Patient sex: M
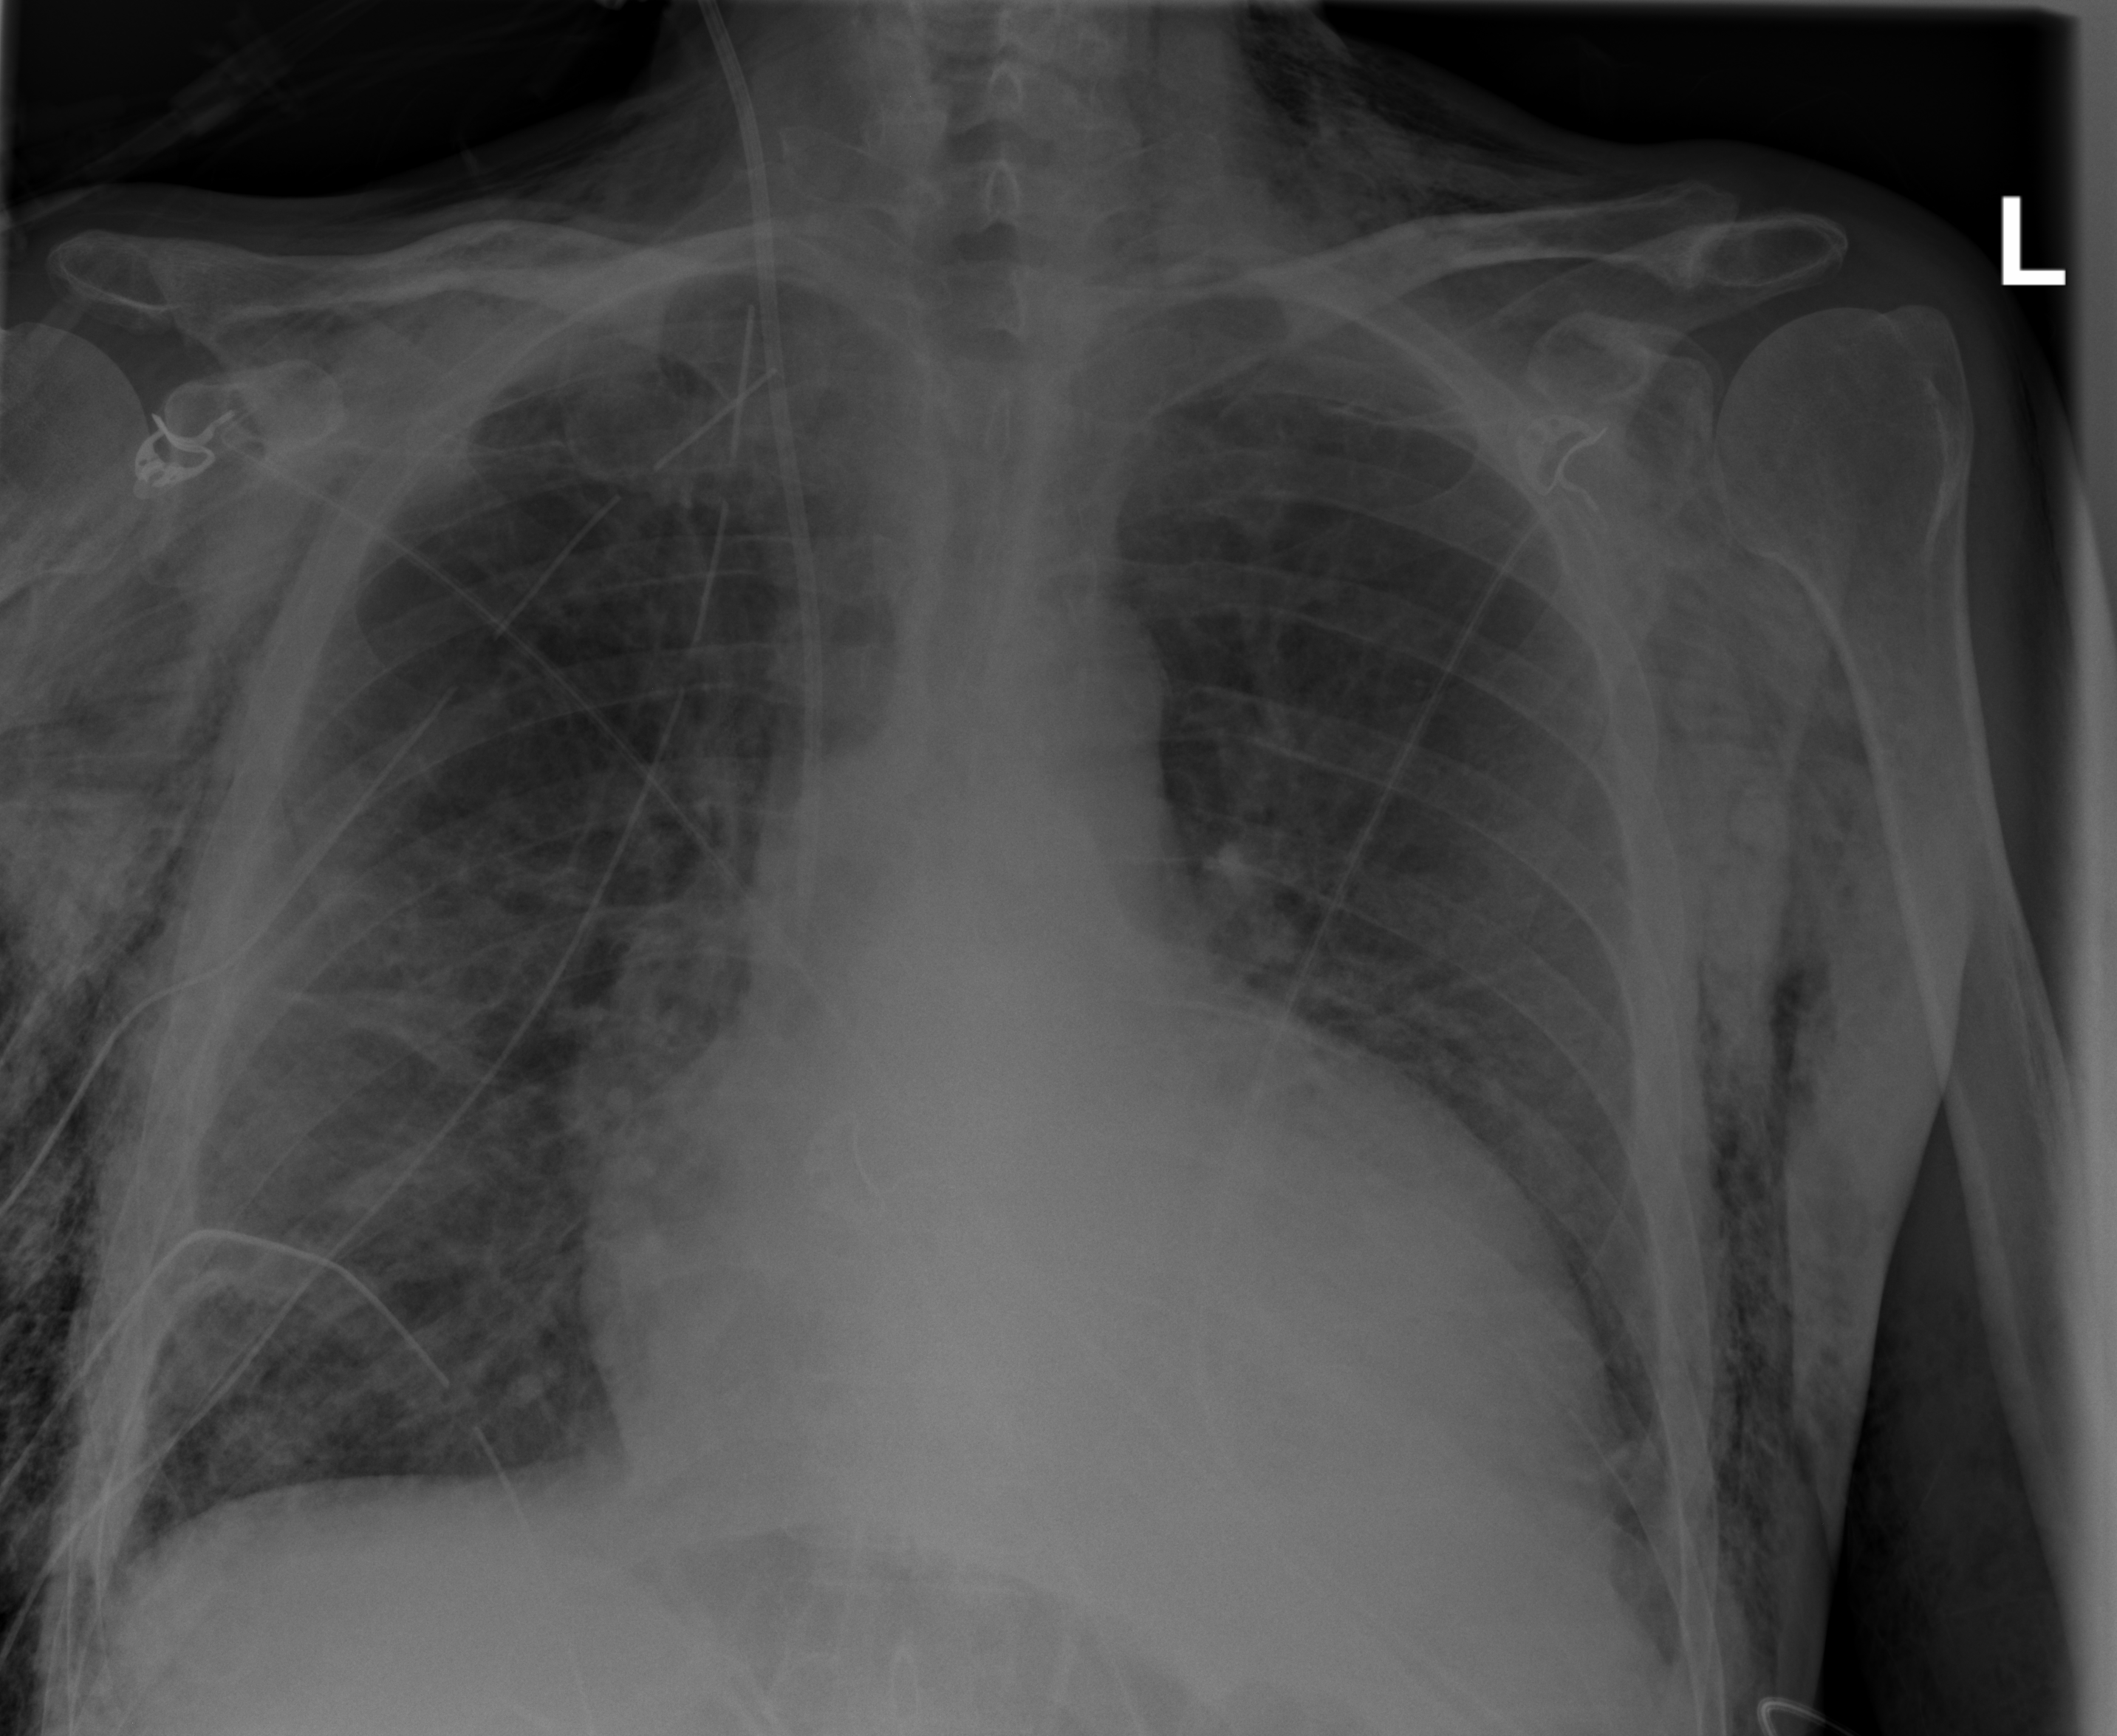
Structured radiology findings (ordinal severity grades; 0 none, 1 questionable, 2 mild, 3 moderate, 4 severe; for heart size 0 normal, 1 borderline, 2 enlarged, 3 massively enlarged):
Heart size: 2
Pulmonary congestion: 0
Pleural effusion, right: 0
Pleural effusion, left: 0
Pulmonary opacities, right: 3
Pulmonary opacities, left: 2
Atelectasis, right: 2
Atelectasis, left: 2